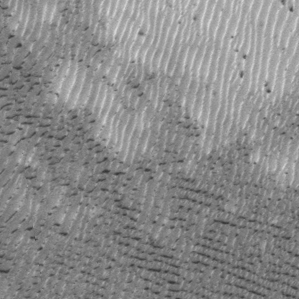
Label: frost